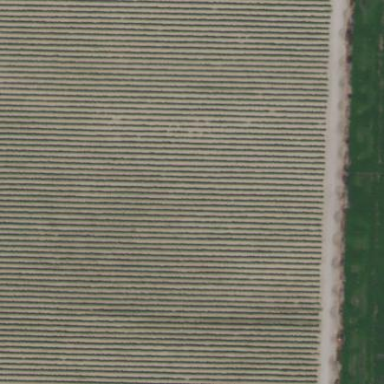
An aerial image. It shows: Beautiful vineyard in the countryside.